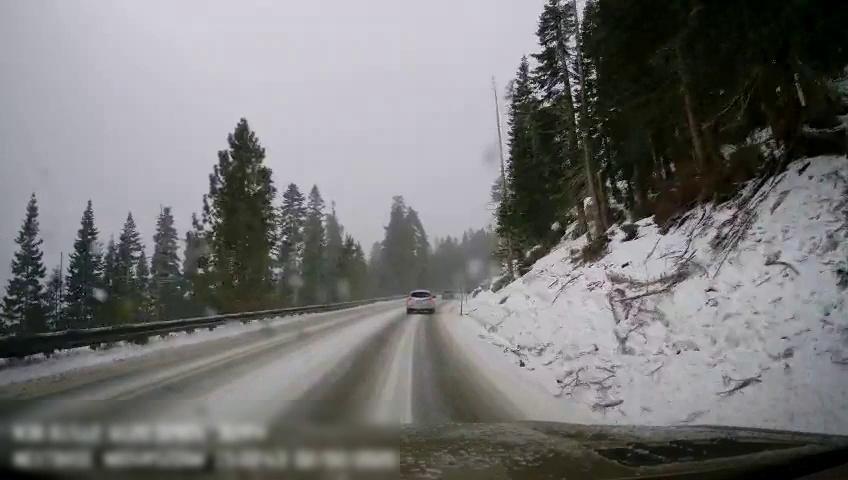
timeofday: Day
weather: Snowy
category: Drivable Space
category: Vehicles | SUV
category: Vehicles | Car